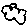
Label: cloud